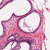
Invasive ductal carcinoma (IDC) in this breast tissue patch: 0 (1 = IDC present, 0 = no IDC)